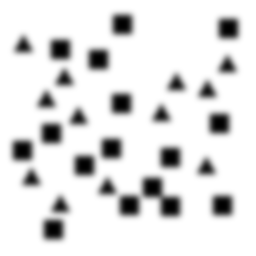
Squares: 16
Triangles: 12
Stars: 0
Total shapes: 28